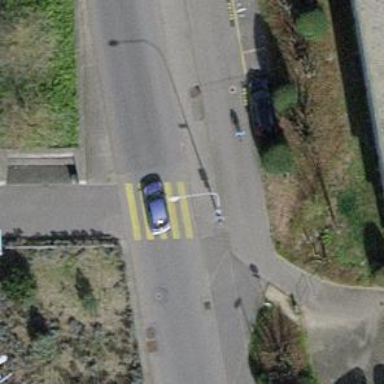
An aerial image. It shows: Road crossing with traffic signals.